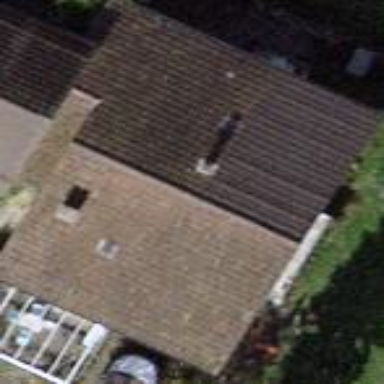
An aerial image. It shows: Semi-detached house.